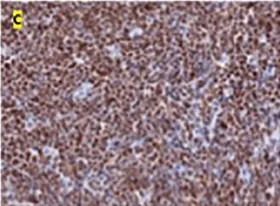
(B-D) shows the presence of tumor markers CD20, TdT, and CD34 respectively. These are indicative of a B-LBL diagnosis.
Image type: pathology (immunostaining)